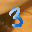
Label: 3